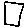
Label: square